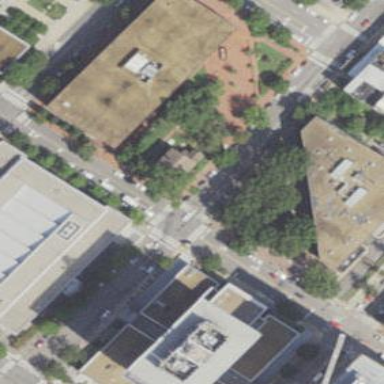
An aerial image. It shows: Courthouse building.